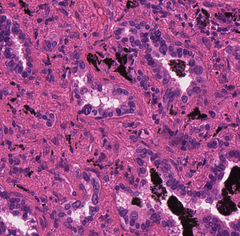
Tumor epithelial tissue: yes
Tumor-associated stroma tissue: yes
Normal tissue: no